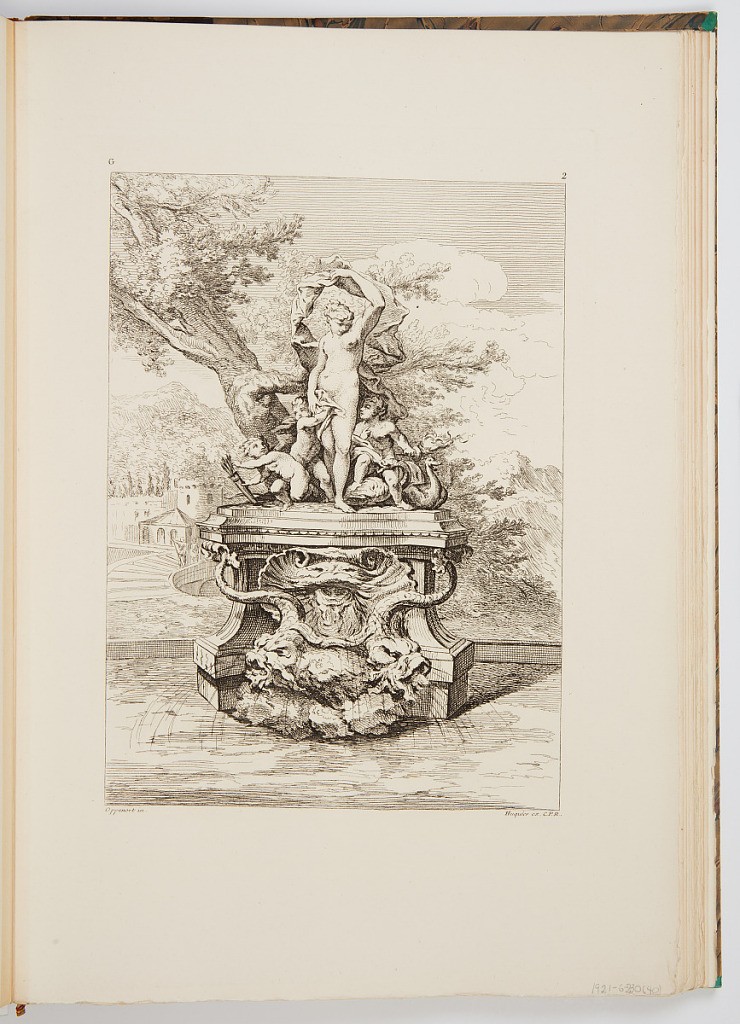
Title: Fountain Design
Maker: Gilles-Marie Oppenord, French, 1672–1742
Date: ca. 1900
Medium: Photomechanical print
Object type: Bound print
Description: Depiction of a fountain in a landscape. The fountain is in the form of a pedestal fronted with grotesque cartouche and topped by a sculpted nude woman holding a drape and surrounded by putti. The plate is signed and numbered.